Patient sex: F
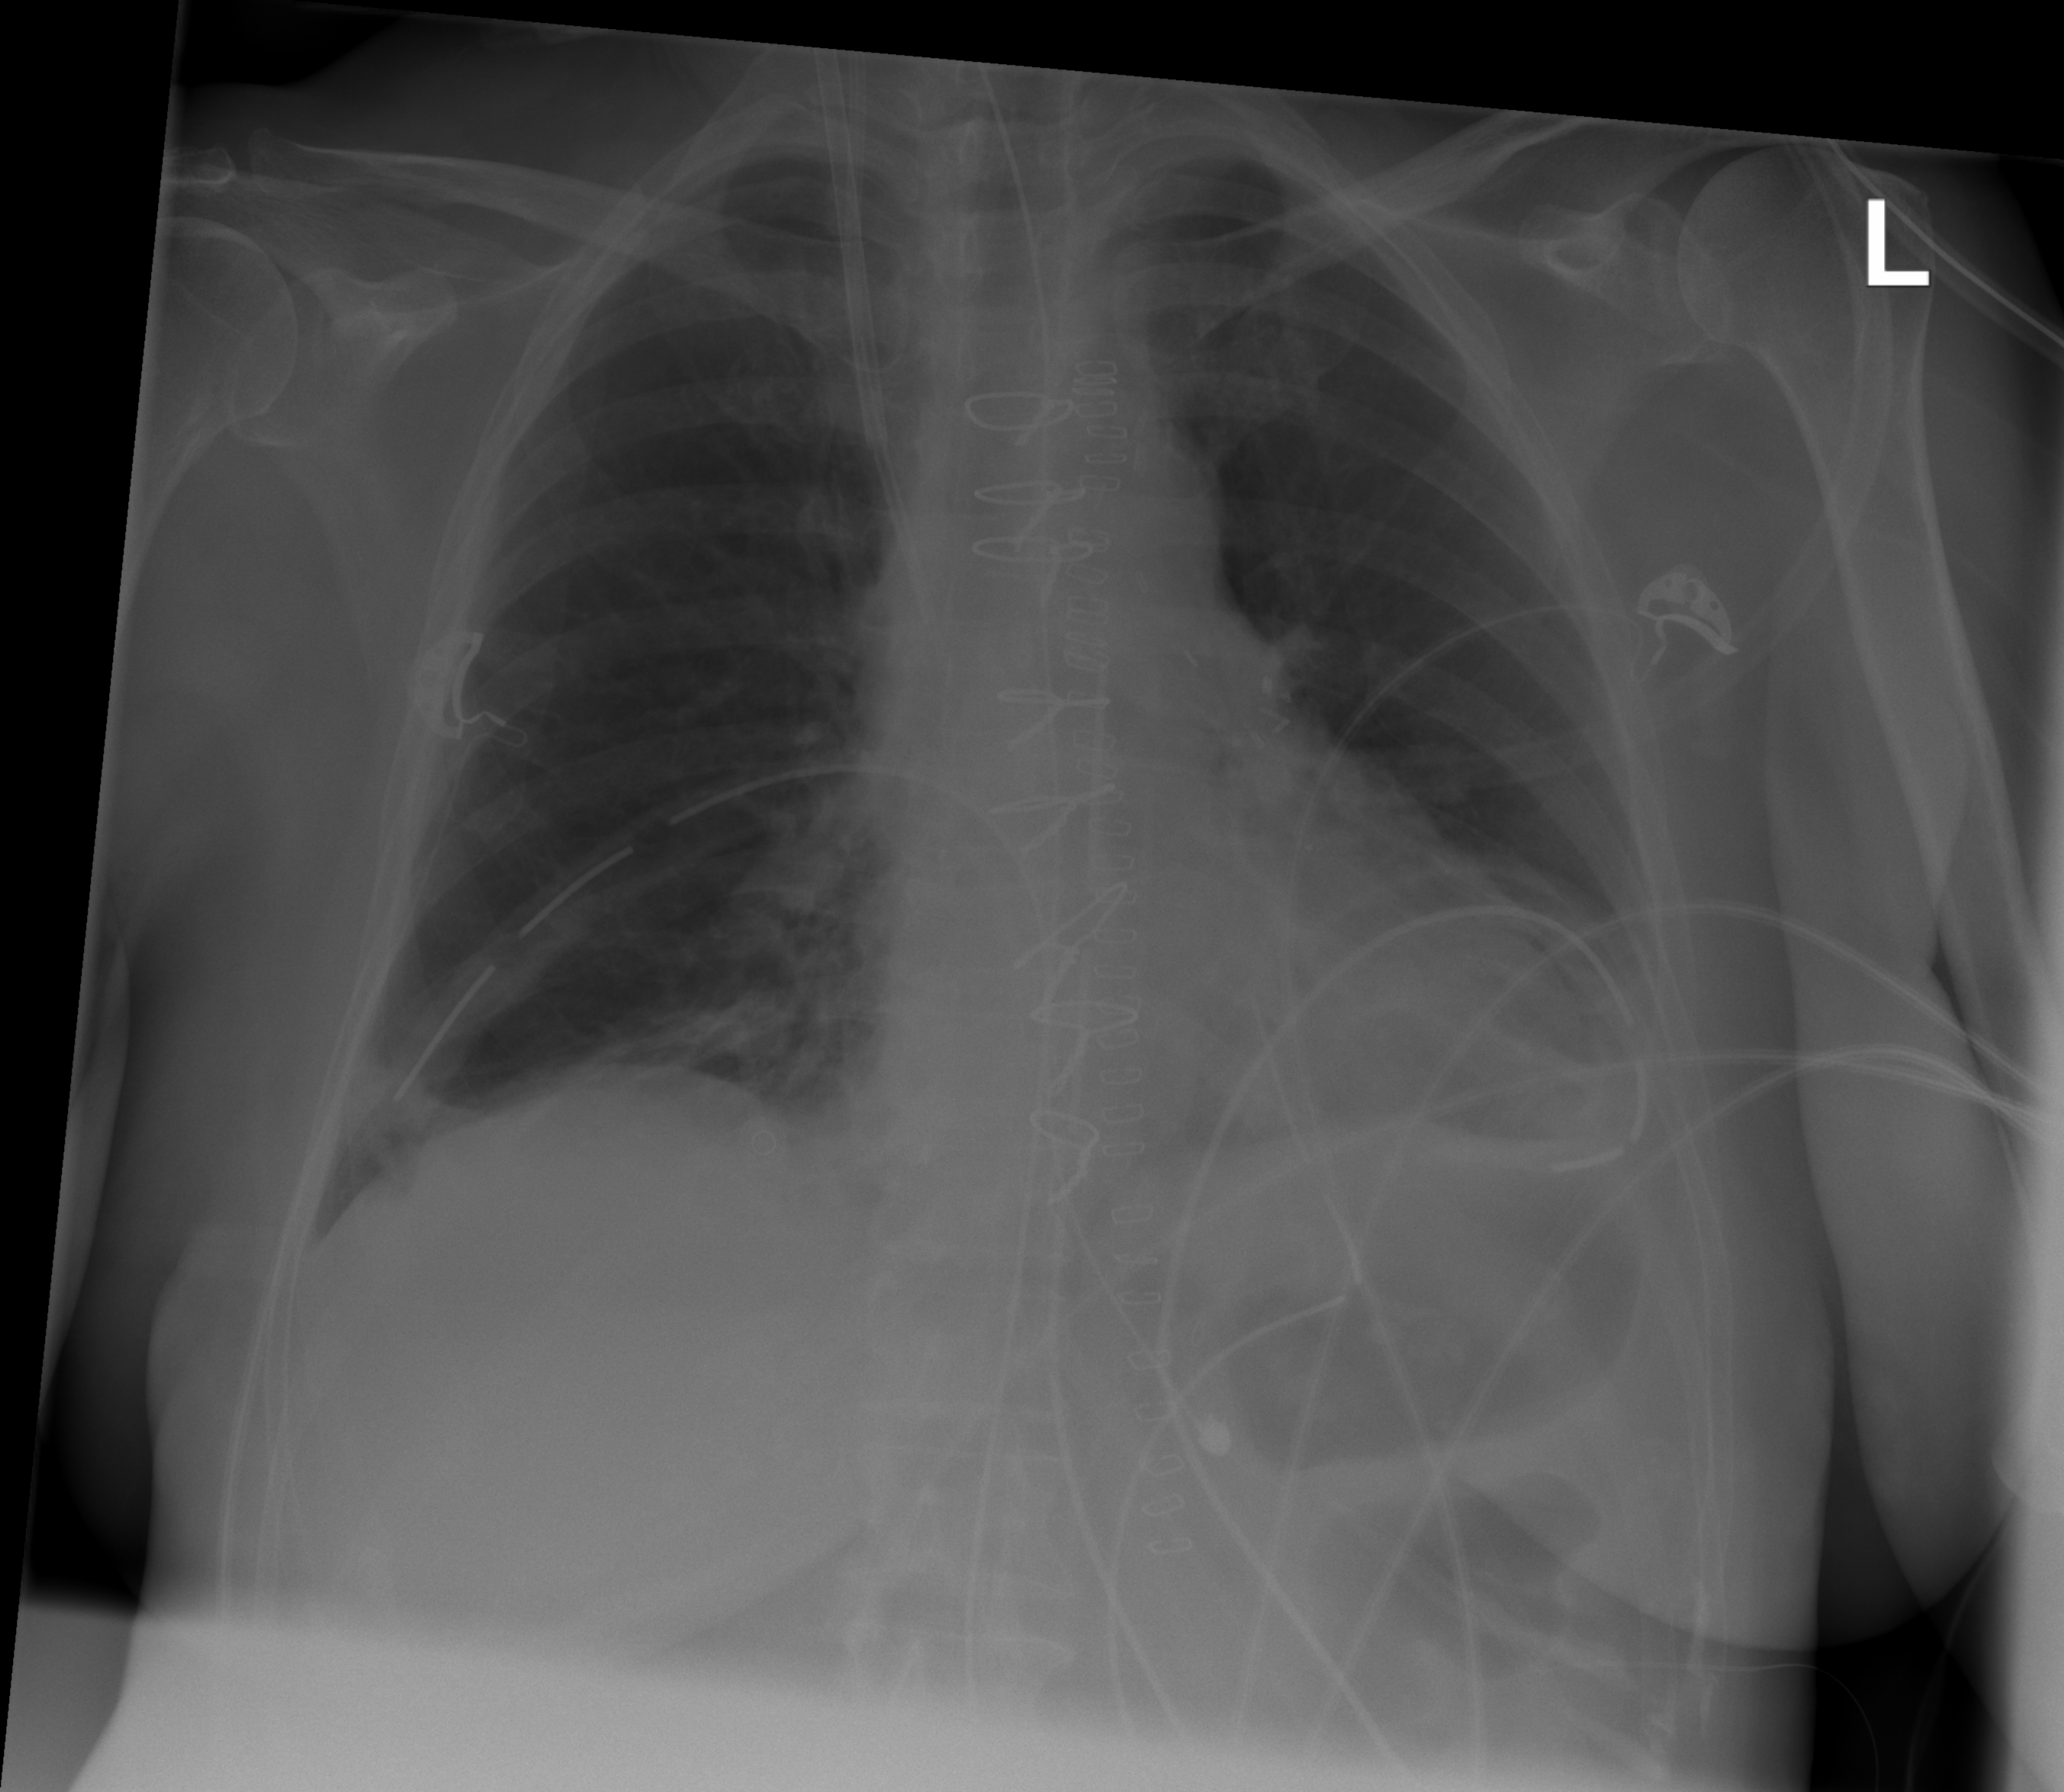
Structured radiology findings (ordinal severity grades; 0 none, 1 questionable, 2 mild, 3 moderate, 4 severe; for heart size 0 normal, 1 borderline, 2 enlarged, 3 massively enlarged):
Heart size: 1
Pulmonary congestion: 0
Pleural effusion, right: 2
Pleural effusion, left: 2
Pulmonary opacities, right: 0
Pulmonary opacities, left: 0
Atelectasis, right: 2
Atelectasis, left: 2